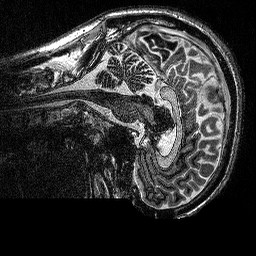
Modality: MP2RAGE
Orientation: sagittal
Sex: male
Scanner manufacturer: siemens
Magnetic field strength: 3 T
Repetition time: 5 s
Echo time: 0.00292 s